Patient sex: F
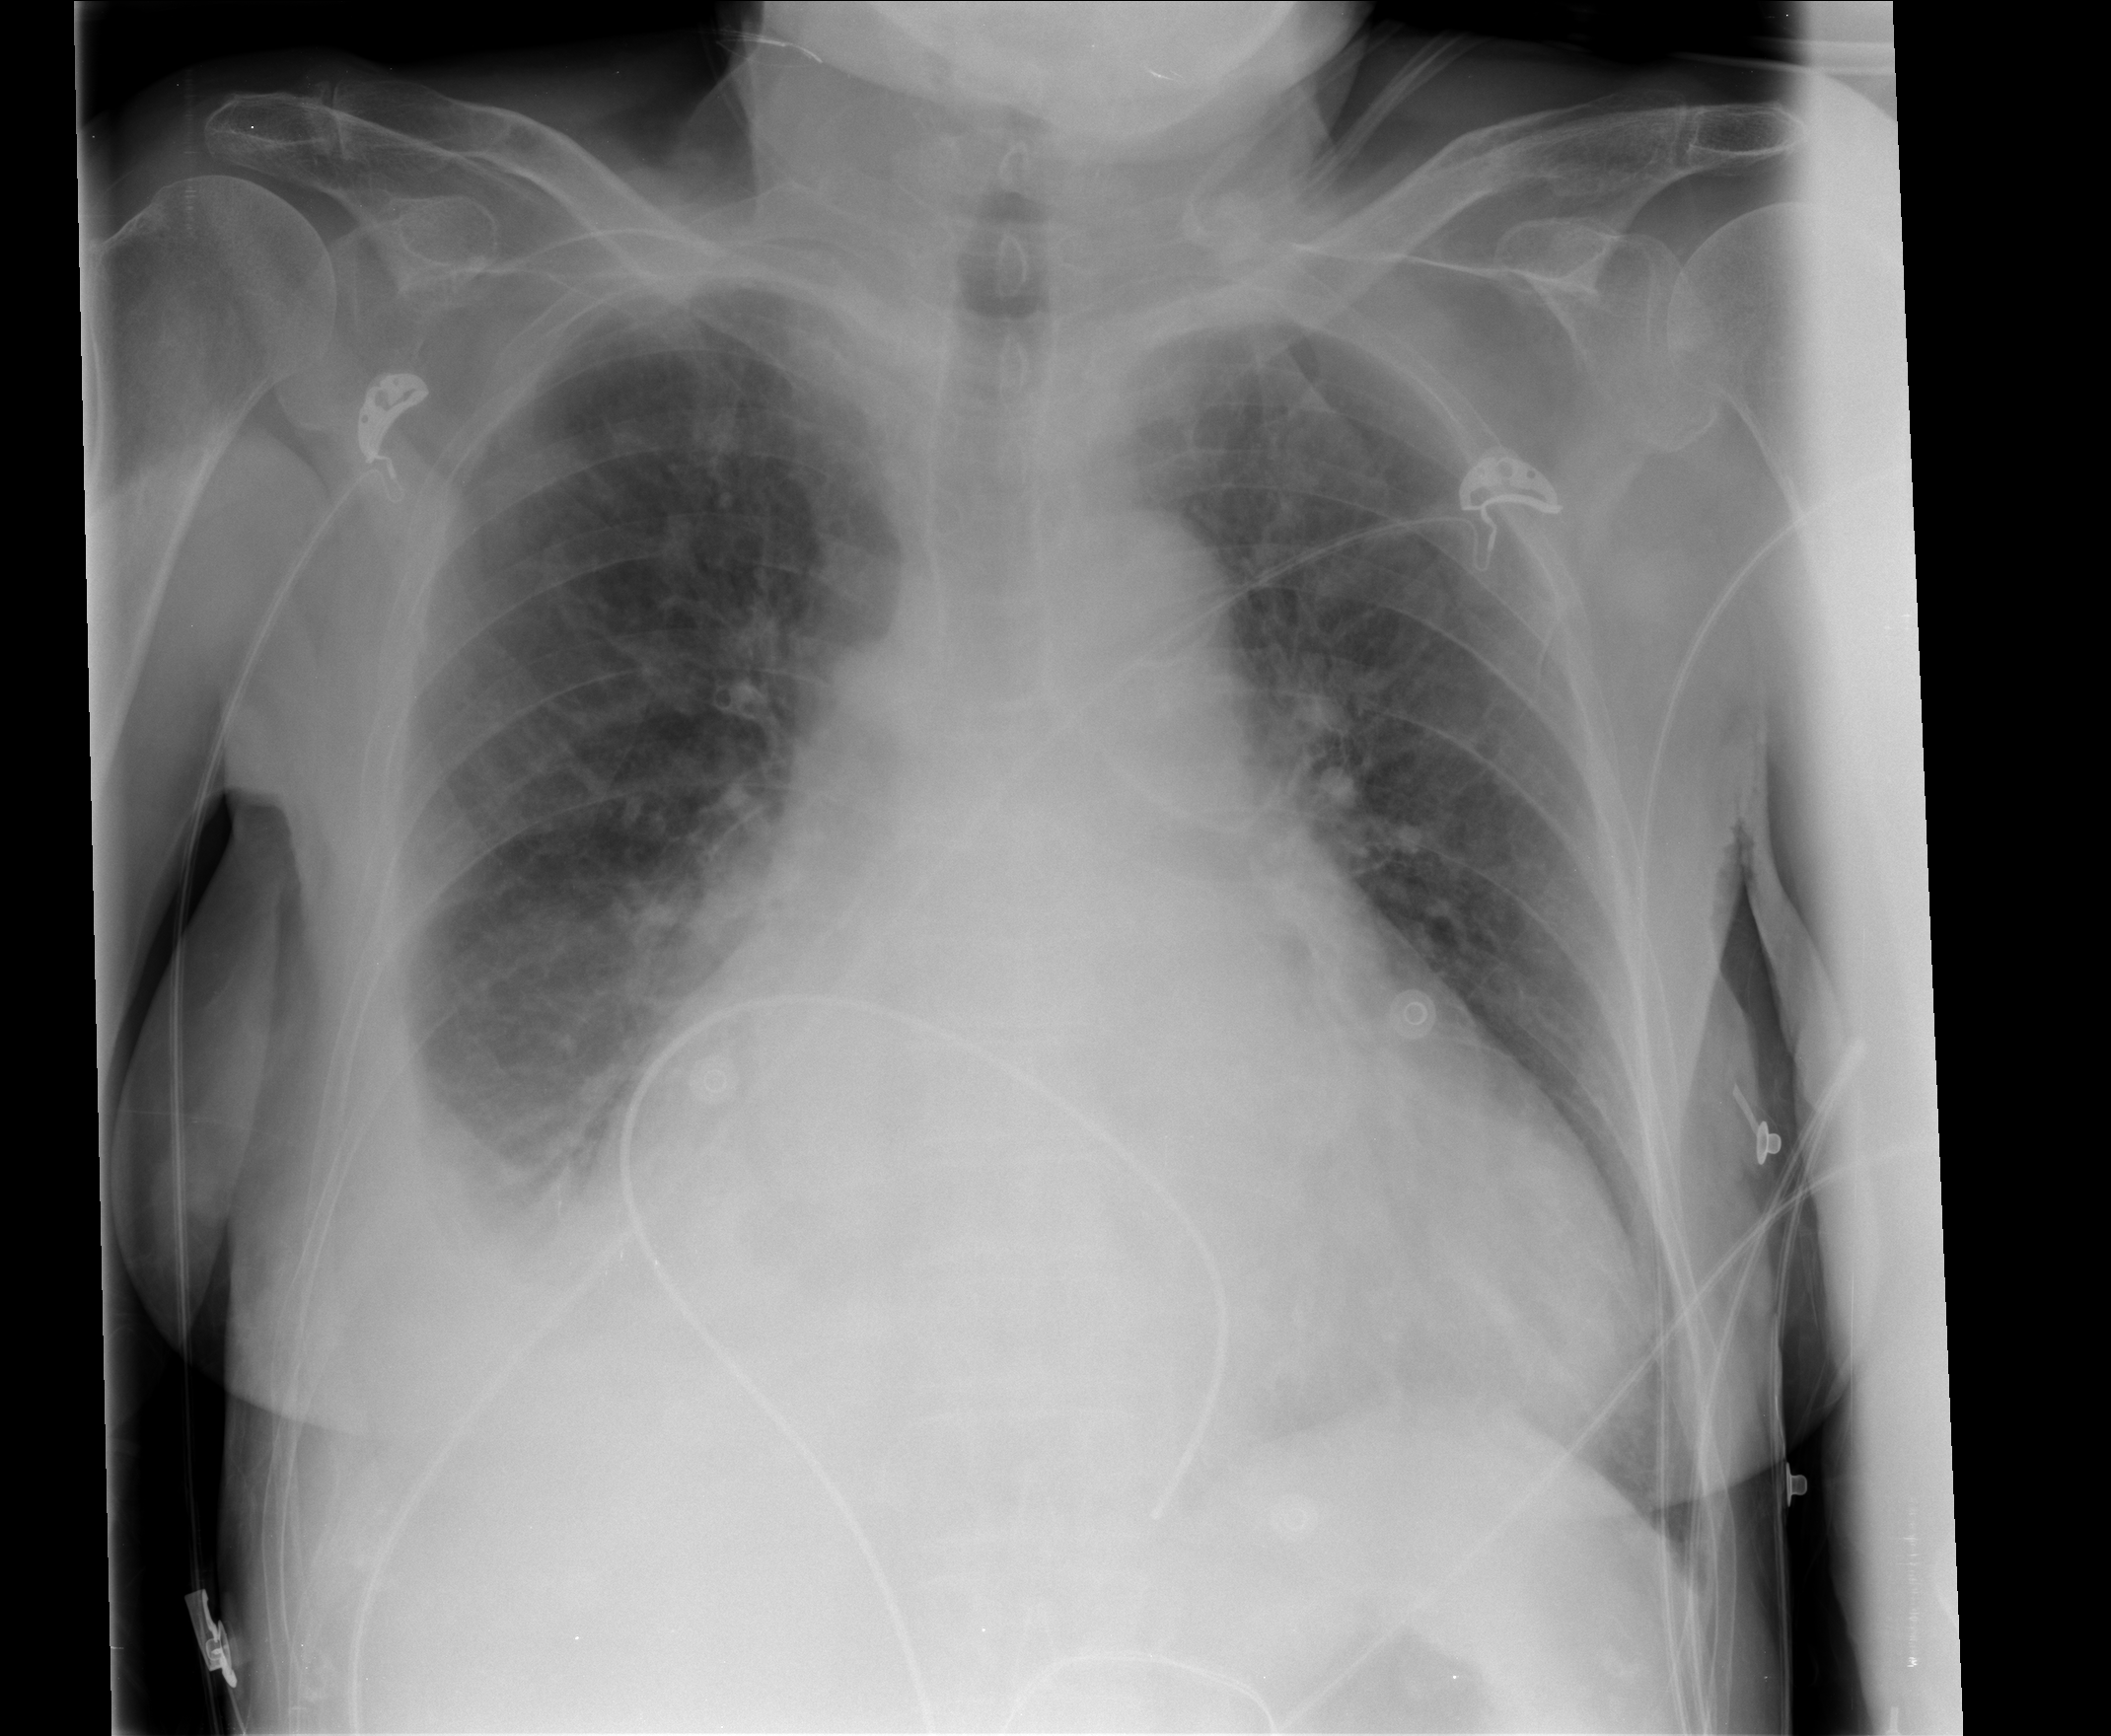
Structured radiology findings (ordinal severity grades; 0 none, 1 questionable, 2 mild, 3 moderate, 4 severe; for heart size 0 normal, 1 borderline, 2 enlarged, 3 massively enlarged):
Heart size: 3
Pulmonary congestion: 2
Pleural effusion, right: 2
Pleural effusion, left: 0
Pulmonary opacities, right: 0
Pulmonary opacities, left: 0
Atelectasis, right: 0
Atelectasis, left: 0